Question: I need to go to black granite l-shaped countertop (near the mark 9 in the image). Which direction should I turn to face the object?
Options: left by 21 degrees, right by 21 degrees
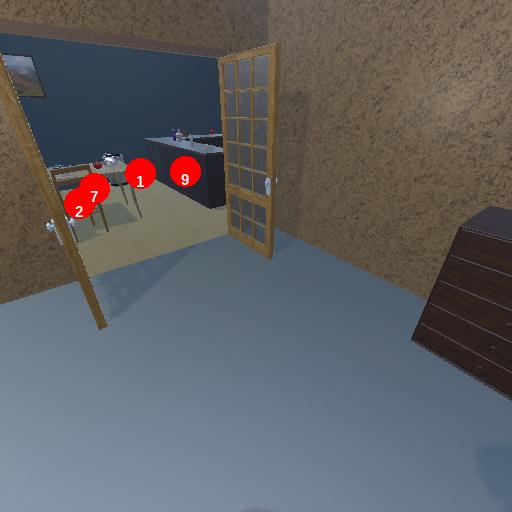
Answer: left by 21 degrees